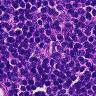
Metastatic tissue present: no